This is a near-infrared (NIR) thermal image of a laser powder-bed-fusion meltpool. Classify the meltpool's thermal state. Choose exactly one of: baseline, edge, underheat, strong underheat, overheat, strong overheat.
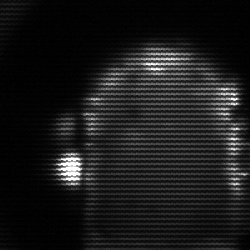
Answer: baseline